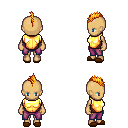
a pixel art fantasy rpg character, female body template, human, tanned skin, gold chest armor, magenta pants, light blonde mohawk hairstyle, brown slippers, four views (front, back, left, right), 2x2 character sprite sheet, small pixel art, hard edges, no anti-aliasing